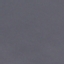
Label: SeaLake